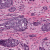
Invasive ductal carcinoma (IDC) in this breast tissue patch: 1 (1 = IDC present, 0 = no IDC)